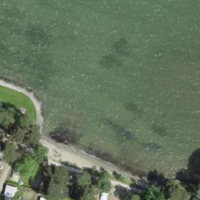
EUNIS habitat code: 14
Species observed at this site:
Agrostemma githago
Viola tricolor
Echium vulgare